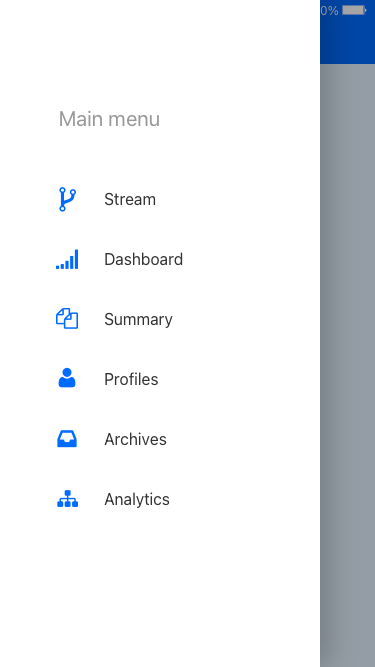
Text in this UI design:
100%
9:41 AM
IT
Stream

Dashboard

Summary

Profiles

Archives

Analytics

Main menu